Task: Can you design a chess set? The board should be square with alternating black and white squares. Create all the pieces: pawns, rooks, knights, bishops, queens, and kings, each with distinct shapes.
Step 5451:
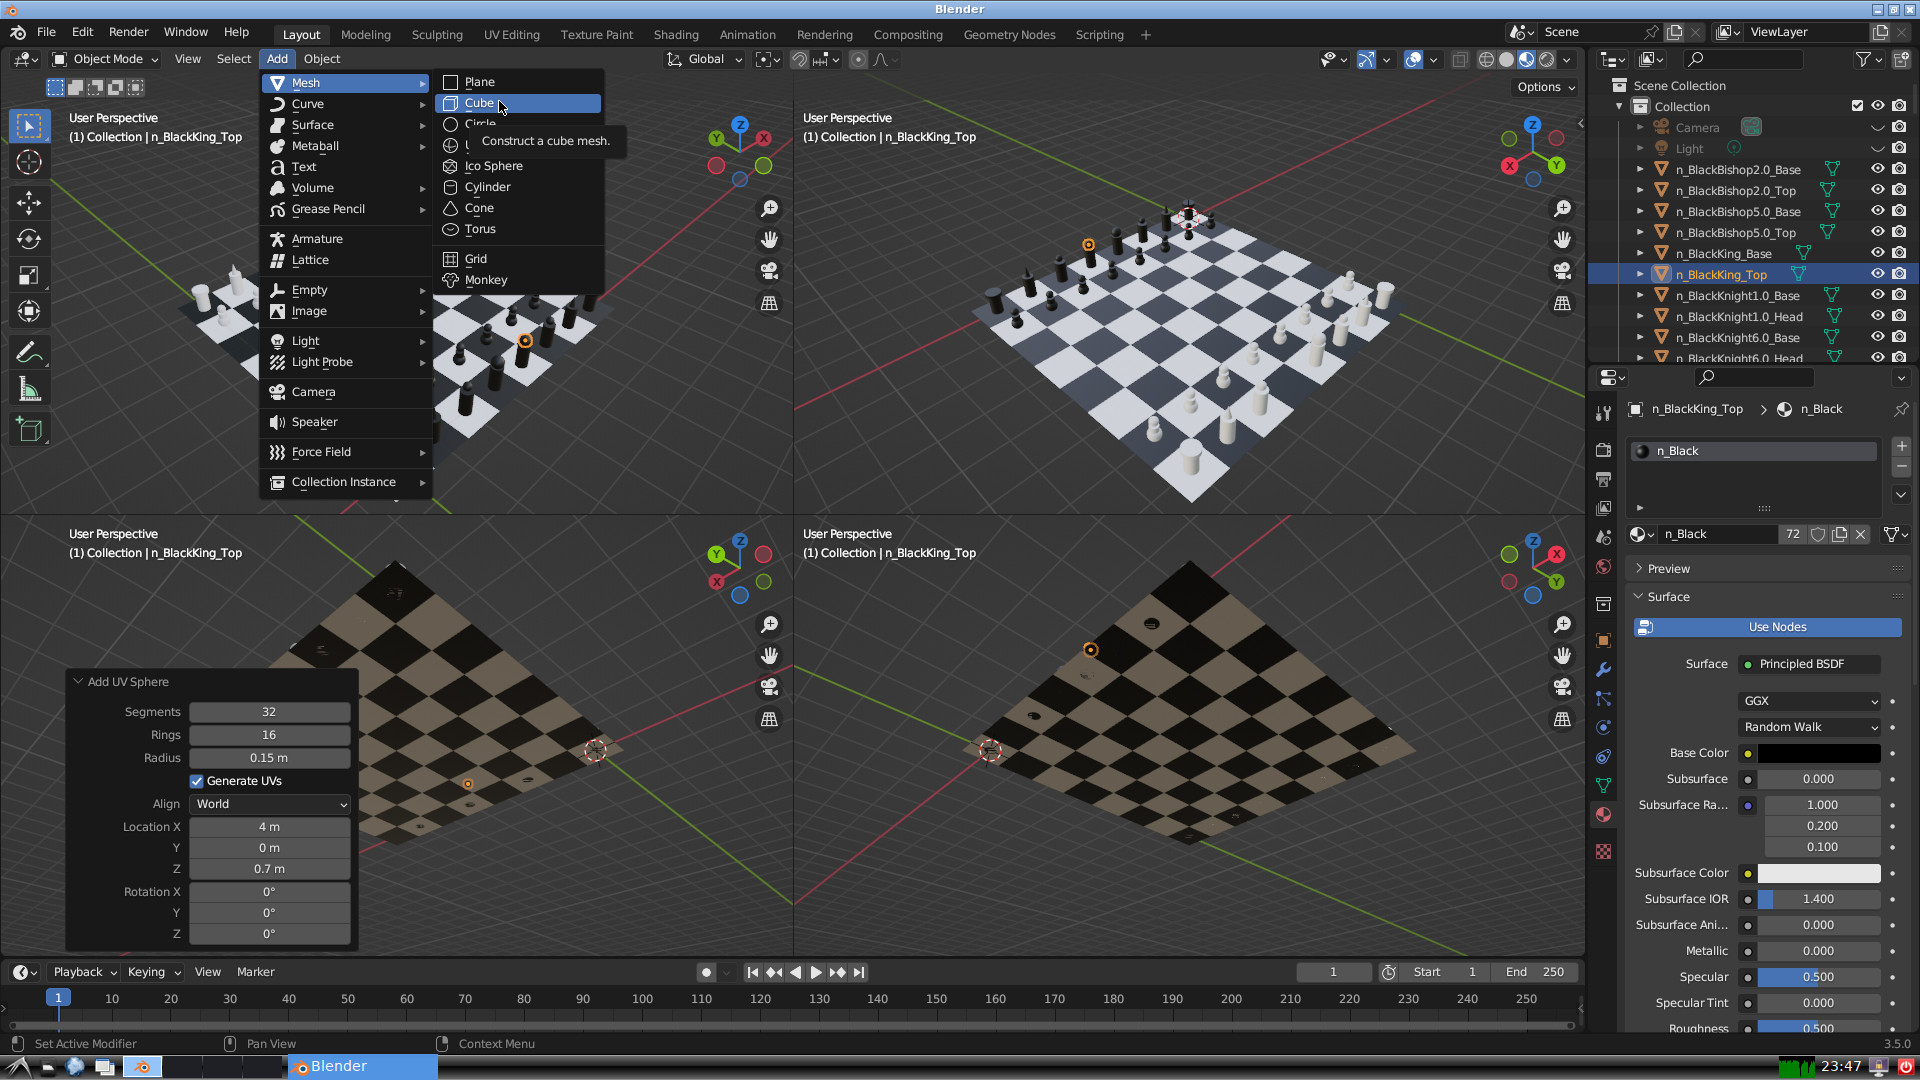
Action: click: no